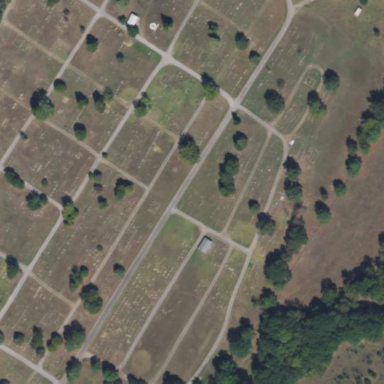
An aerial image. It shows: Cemetery.